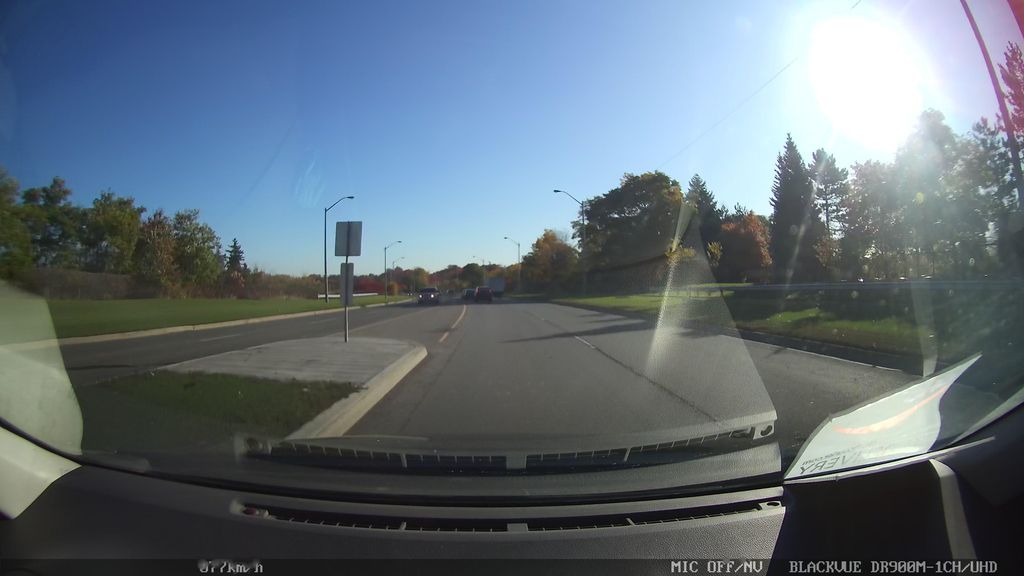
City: toronto